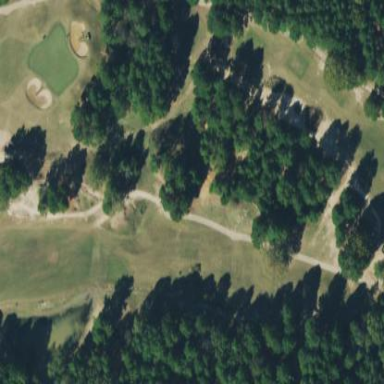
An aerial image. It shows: Golf bunker filled with sandy terrain.